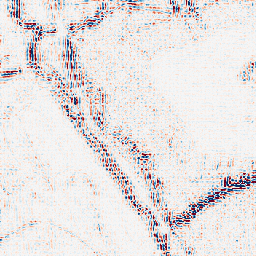
Category: wavelet
Decomposition family: wavelet_reverse_biorthogonal
Decomposition parameters: wavelet: rbio3.5
level: 2
Upsampling method: sinc_hamming
Upsampling parameters: scale: 4
kernel_size: 4
Upsampling scale: 4